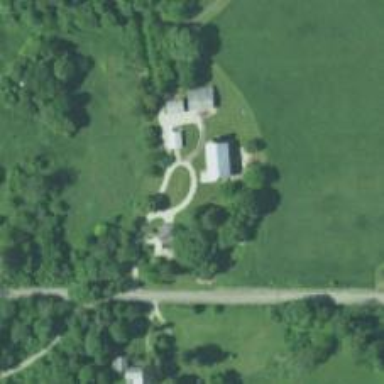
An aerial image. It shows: Driveway leading to service road.